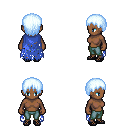
a pixel art fantasy rpg character, female body template, human, dark skin, blue tattered cape, teal pants, white cyan plain hairstyle, ghillies, four views (front, back, left, right), 2x2 character sprite sheet, small pixel art, hard edges, no anti-aliasing